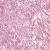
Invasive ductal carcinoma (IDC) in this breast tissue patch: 0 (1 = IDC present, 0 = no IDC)